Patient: sex M, age 64
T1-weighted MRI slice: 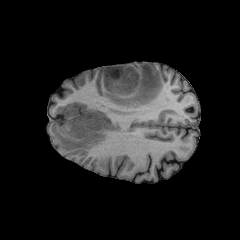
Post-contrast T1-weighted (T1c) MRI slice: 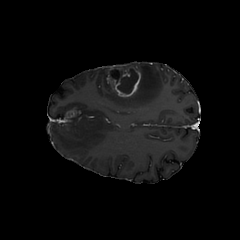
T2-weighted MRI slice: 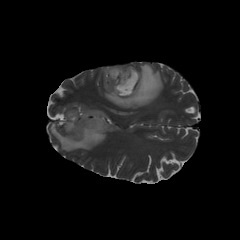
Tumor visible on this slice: yes
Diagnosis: Glioblastoma, IDH-wildtype
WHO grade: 4